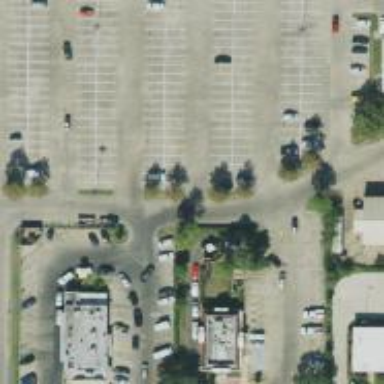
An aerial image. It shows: Parking space.